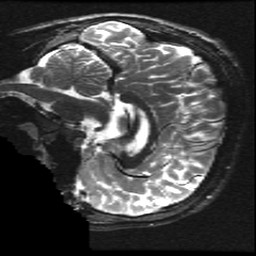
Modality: T2w
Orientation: sagittal
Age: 14
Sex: male
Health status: ill
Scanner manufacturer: ge
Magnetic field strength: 3 T
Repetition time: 7.5 s
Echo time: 0.1015 s